Field crop: maize
Growth stage: 2
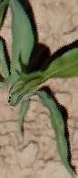
Species: maize